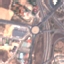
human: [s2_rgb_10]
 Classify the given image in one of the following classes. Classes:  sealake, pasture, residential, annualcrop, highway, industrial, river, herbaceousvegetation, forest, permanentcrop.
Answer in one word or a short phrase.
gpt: Highway